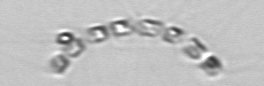
Label: Chaetoceros